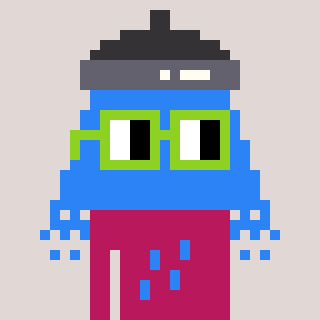
a pixel art character with square light green glasses, a shower-shaped head and a darkpink-colored body on a warm background